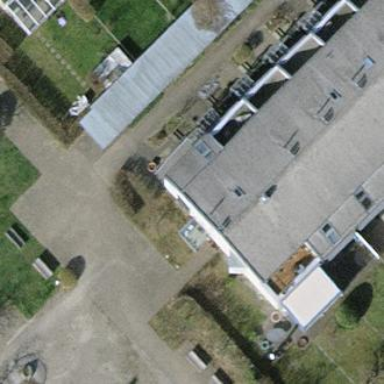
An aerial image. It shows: Simple and straightforward house.